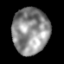
Tissue: lung
Cell type: Epithelial cells
Senescence score: 0.2227
Nuclear area (px): 1651
Mean DAPI intensity: 141.183